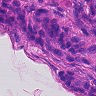
Metastatic tissue present: yes